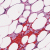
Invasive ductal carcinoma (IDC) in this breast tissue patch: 0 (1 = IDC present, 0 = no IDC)